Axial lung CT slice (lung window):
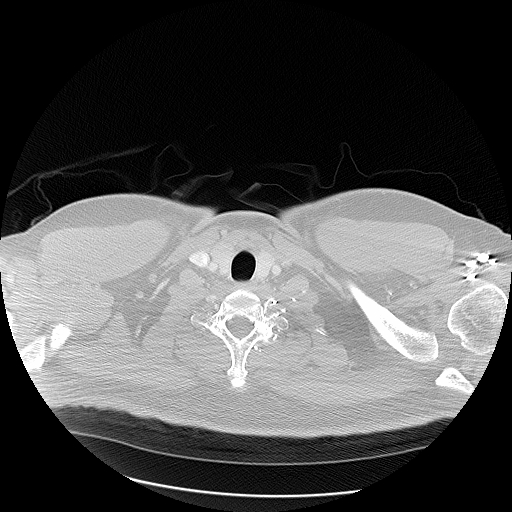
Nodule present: no